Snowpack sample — Snodgrass Mountain, Crested Butte, Colorado (2/4/25, 12:06 PM MST)
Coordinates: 38.923, -106.968
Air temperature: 35 °F
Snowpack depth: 80 cm
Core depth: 40 cm
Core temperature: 32 °F
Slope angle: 14°, slope face: 78°
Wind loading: low
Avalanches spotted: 0
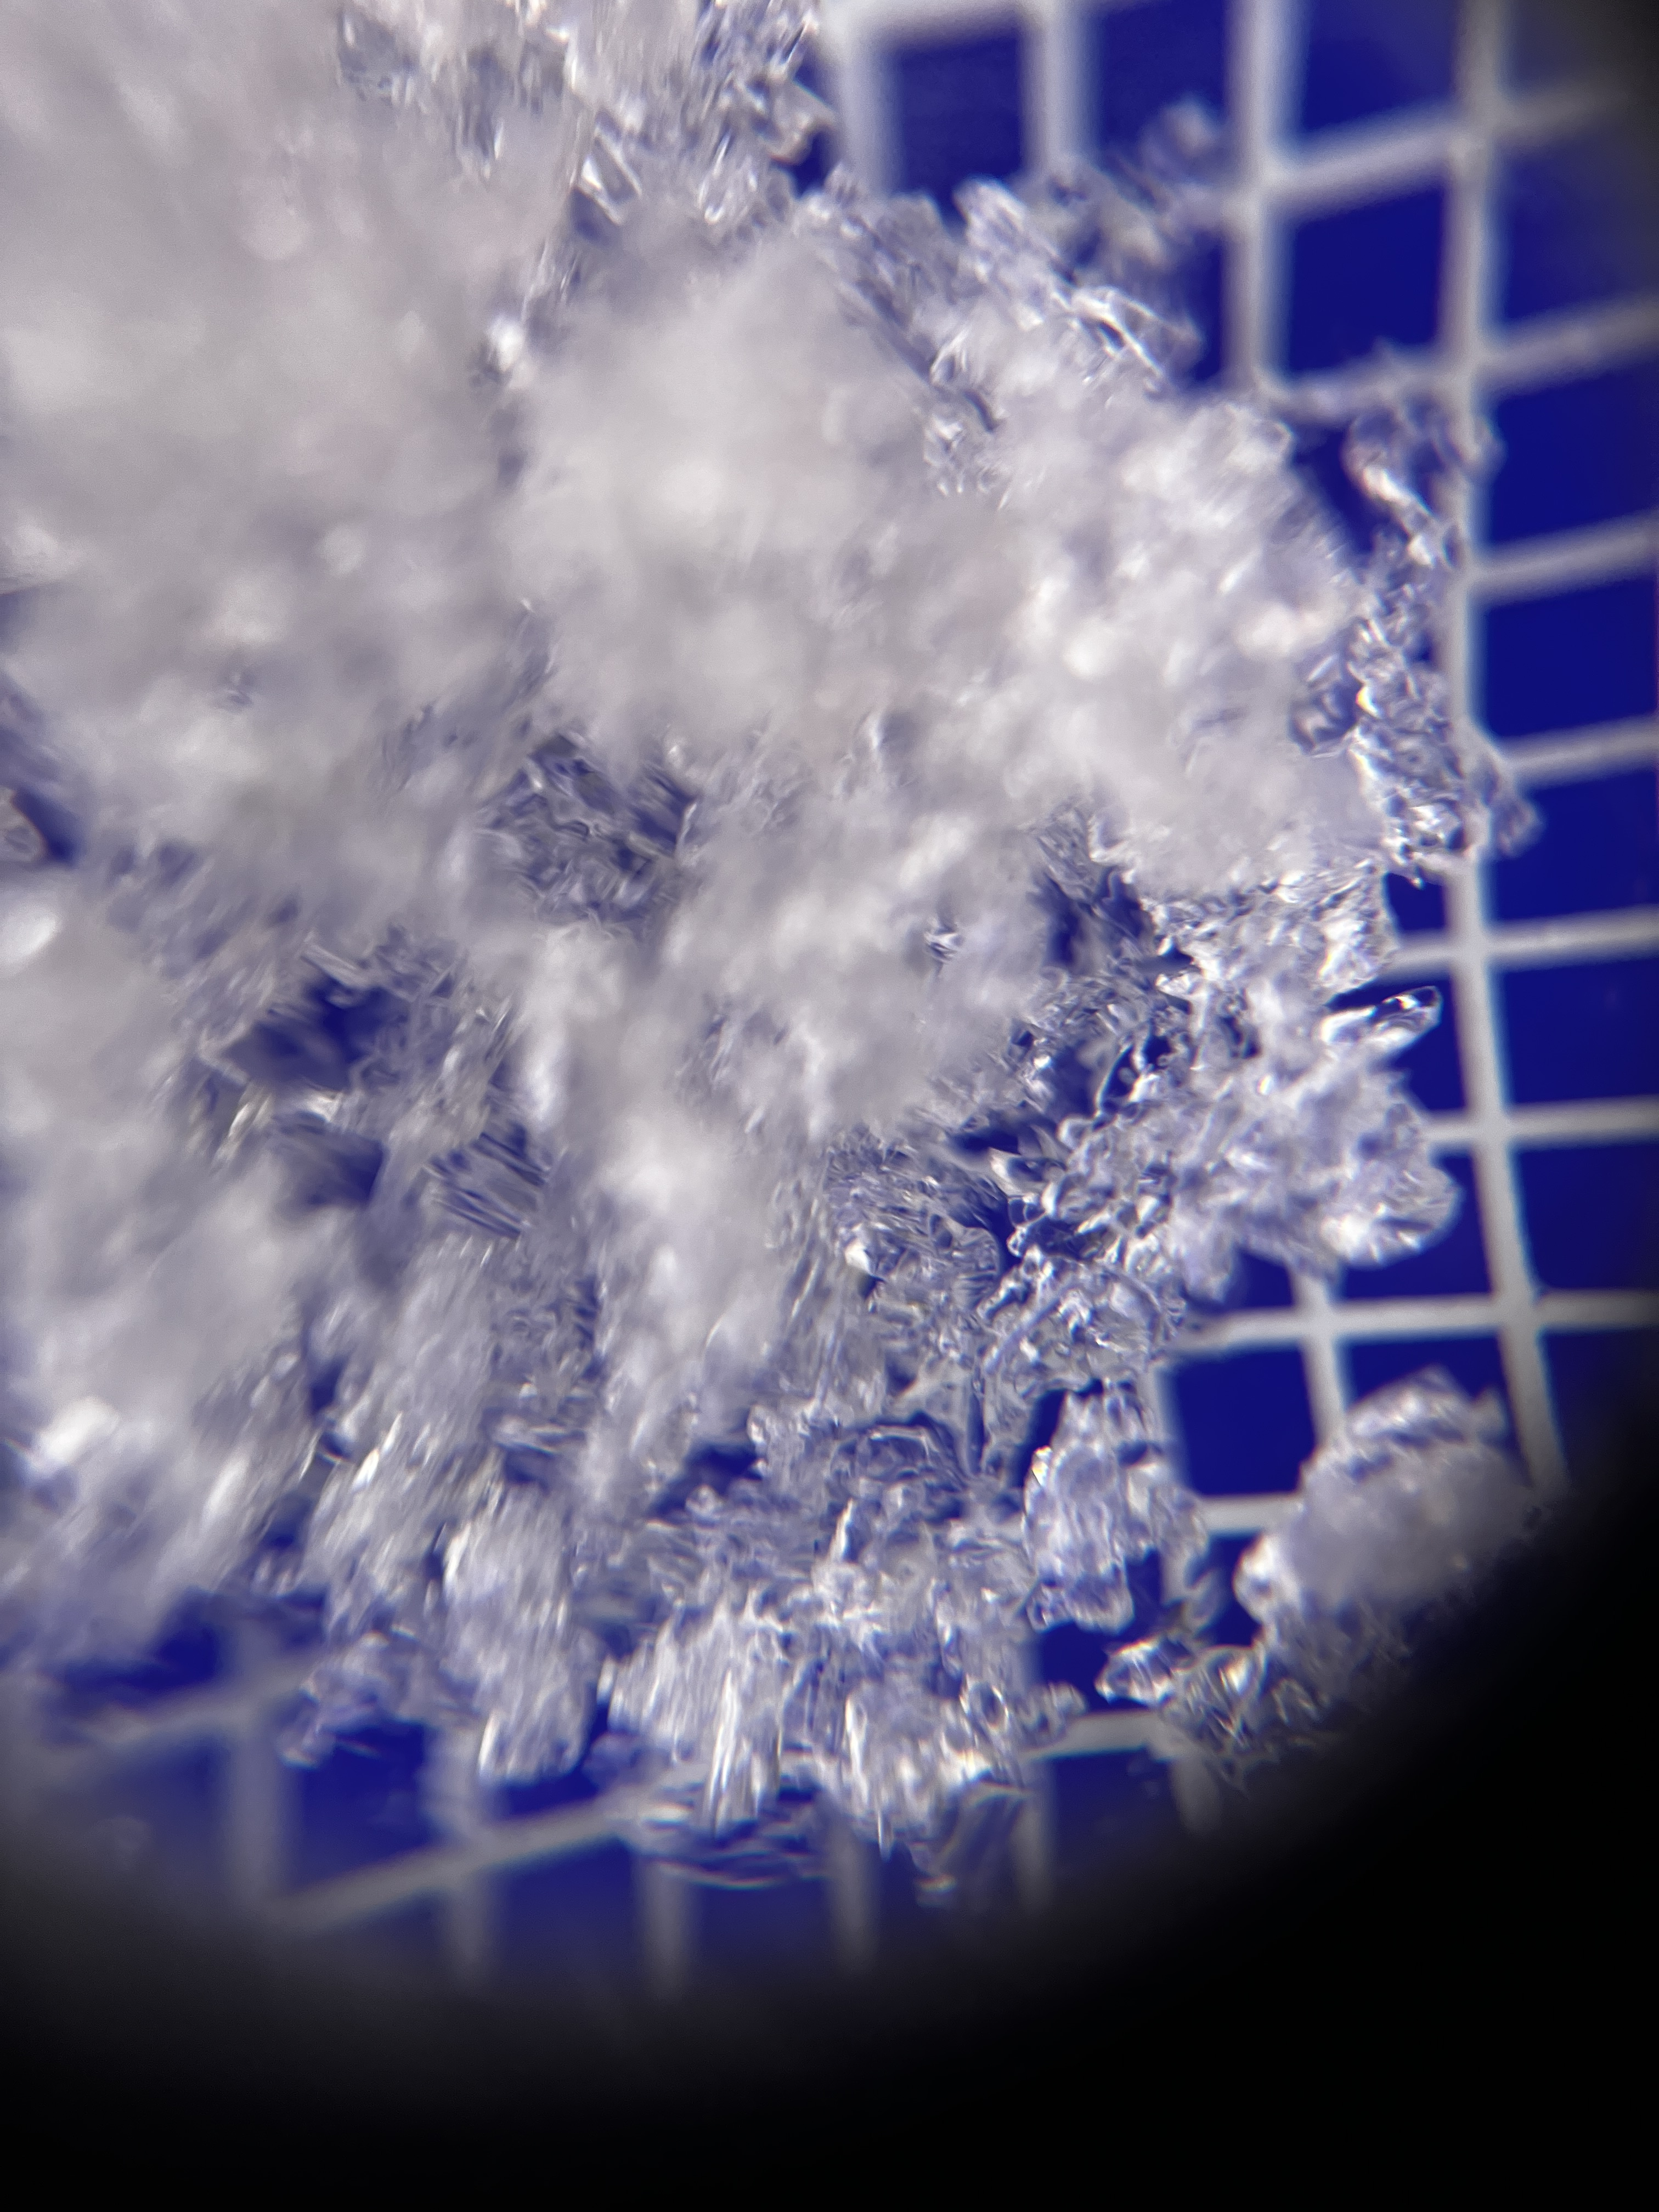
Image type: magnified_profile
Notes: No avalanches nearby, unusually warm weather for the last month reported by residents, Collected 25 yards from treeline